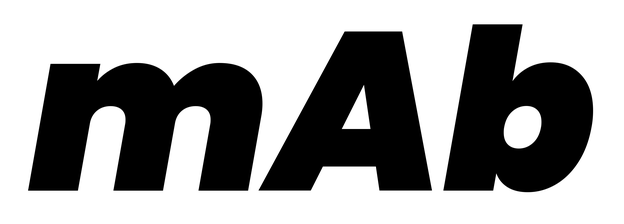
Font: Poppins-BlackItalic